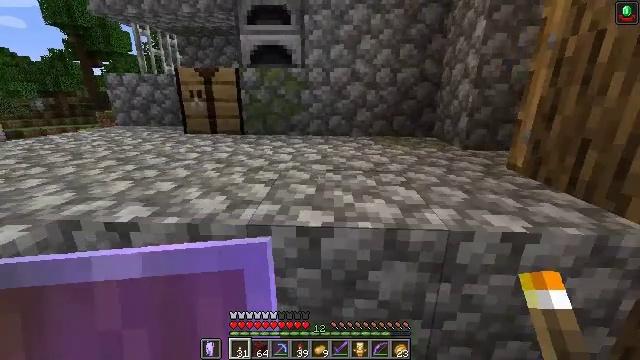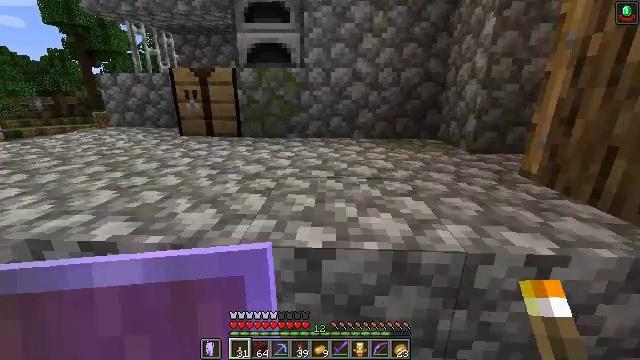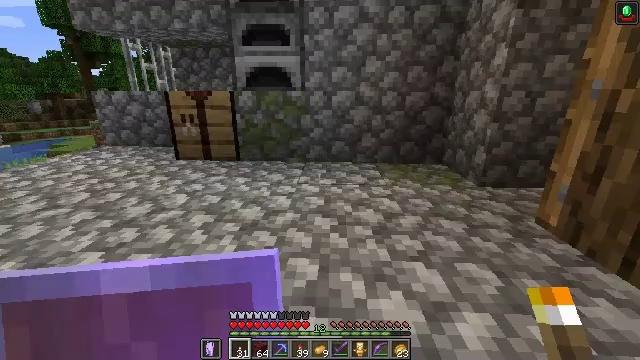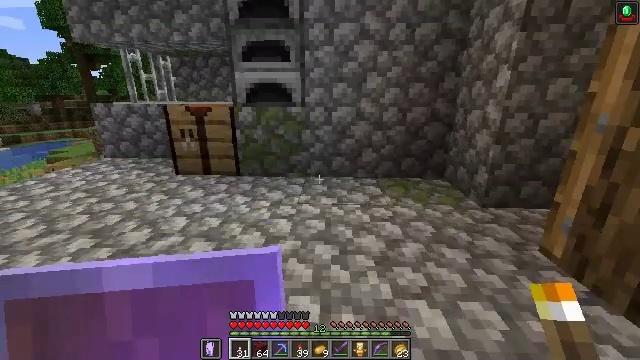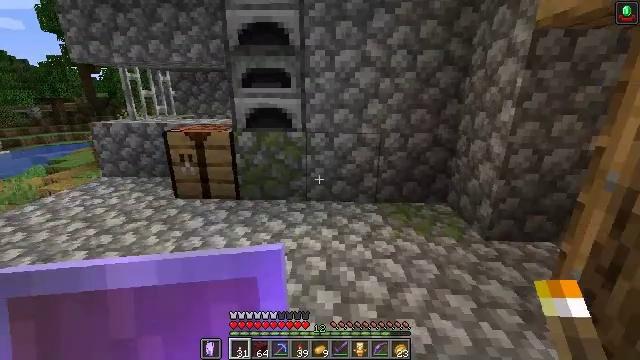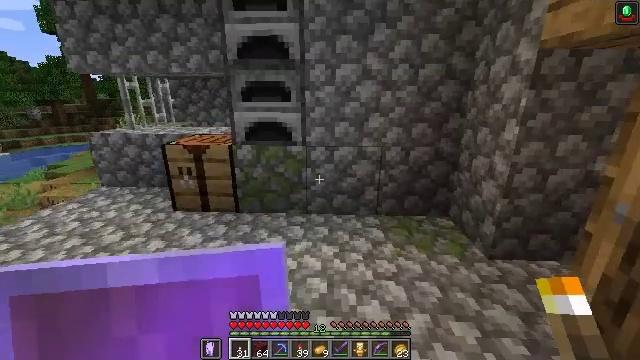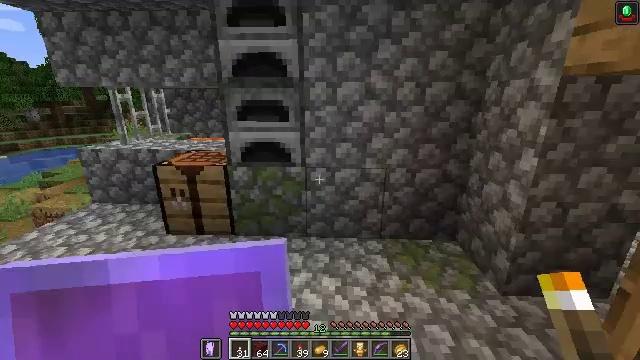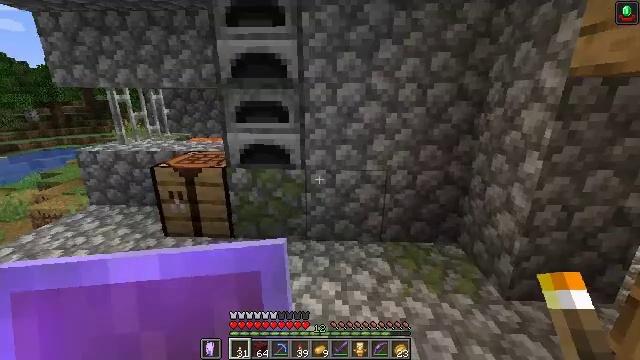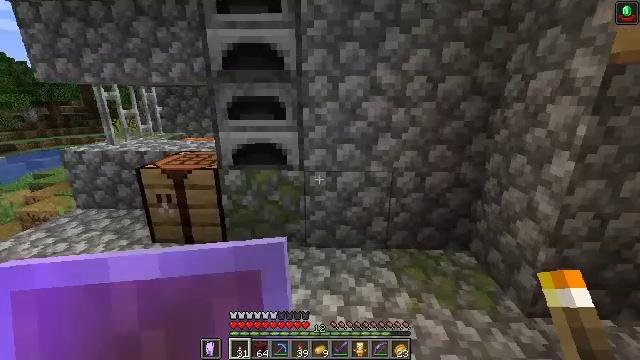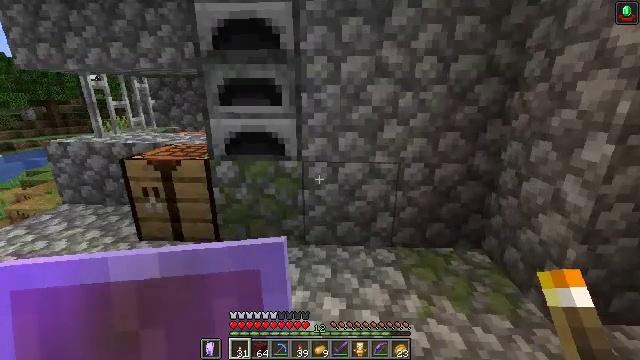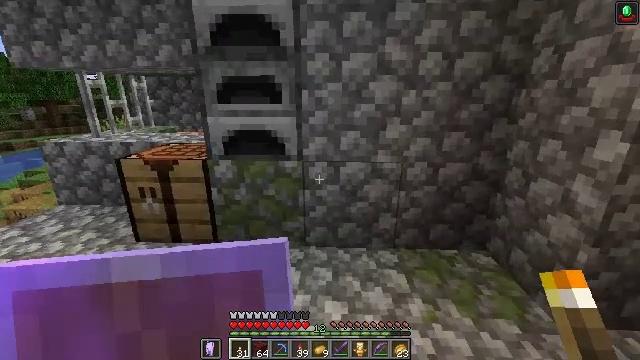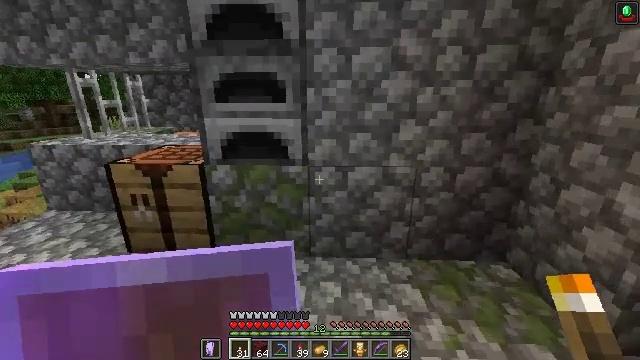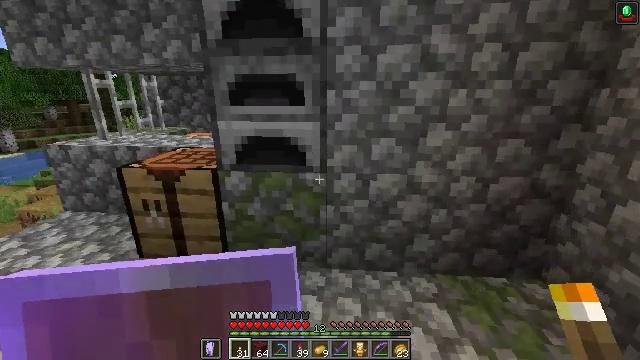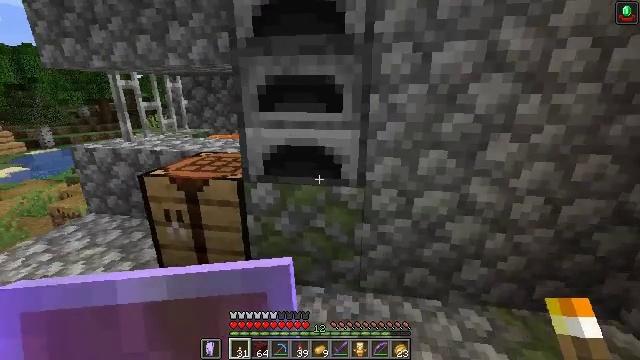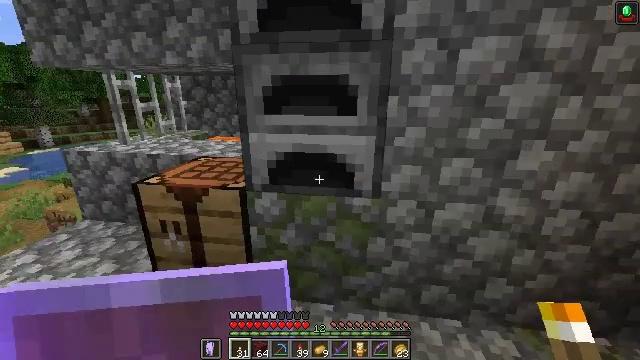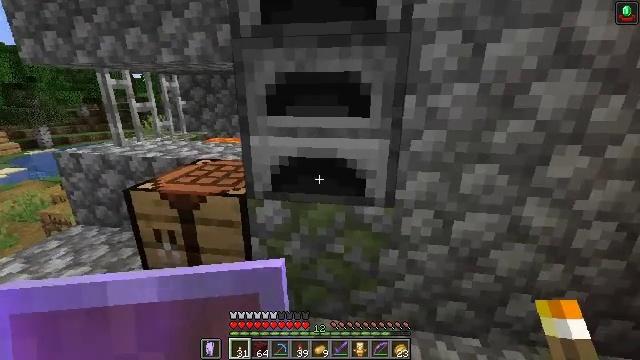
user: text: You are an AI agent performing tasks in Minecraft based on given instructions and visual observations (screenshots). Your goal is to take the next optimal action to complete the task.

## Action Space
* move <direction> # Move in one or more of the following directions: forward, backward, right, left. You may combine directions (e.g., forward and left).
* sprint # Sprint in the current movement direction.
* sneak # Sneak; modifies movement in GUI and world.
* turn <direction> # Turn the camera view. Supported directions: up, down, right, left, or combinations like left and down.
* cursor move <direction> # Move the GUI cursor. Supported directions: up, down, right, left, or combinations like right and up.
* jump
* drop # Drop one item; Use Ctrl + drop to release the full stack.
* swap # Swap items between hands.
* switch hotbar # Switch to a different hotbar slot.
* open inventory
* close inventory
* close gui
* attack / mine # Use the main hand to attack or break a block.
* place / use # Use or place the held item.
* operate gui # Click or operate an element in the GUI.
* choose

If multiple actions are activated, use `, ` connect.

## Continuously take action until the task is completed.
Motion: motion action
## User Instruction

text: Turn raw mutton into cooked mutton in the furnace.
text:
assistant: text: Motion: move forward
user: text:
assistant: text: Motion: move forward, jump
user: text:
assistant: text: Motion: move forward, jump
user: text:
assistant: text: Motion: move forward, jump
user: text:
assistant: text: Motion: move forward, jump
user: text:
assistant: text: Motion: move forward
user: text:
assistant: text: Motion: move forward
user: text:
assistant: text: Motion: move forward
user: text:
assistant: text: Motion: move forward
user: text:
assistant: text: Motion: move forward and move left
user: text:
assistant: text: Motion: move forward and move left
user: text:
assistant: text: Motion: move forward and move left, turn left
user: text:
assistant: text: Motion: move forward and move left, turn left
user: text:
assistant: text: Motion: move forward
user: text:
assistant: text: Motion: no_op
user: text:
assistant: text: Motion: no_op
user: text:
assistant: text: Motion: no_op
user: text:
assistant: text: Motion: turn left and up
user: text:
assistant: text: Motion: turn up
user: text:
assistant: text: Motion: no_op
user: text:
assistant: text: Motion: use / place
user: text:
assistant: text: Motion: use / place
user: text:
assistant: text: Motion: use / place
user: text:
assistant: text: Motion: no_op
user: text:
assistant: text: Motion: no_op
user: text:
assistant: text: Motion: open gui
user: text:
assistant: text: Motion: no_op
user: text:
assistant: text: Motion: no_op
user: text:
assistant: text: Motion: no_op
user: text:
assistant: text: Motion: no_op